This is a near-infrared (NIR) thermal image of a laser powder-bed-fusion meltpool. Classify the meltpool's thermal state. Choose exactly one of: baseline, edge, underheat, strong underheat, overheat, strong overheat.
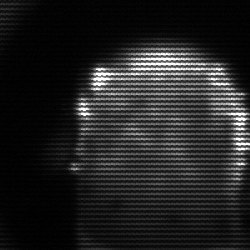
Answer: baseline